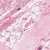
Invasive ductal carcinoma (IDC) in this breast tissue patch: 0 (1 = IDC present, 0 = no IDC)